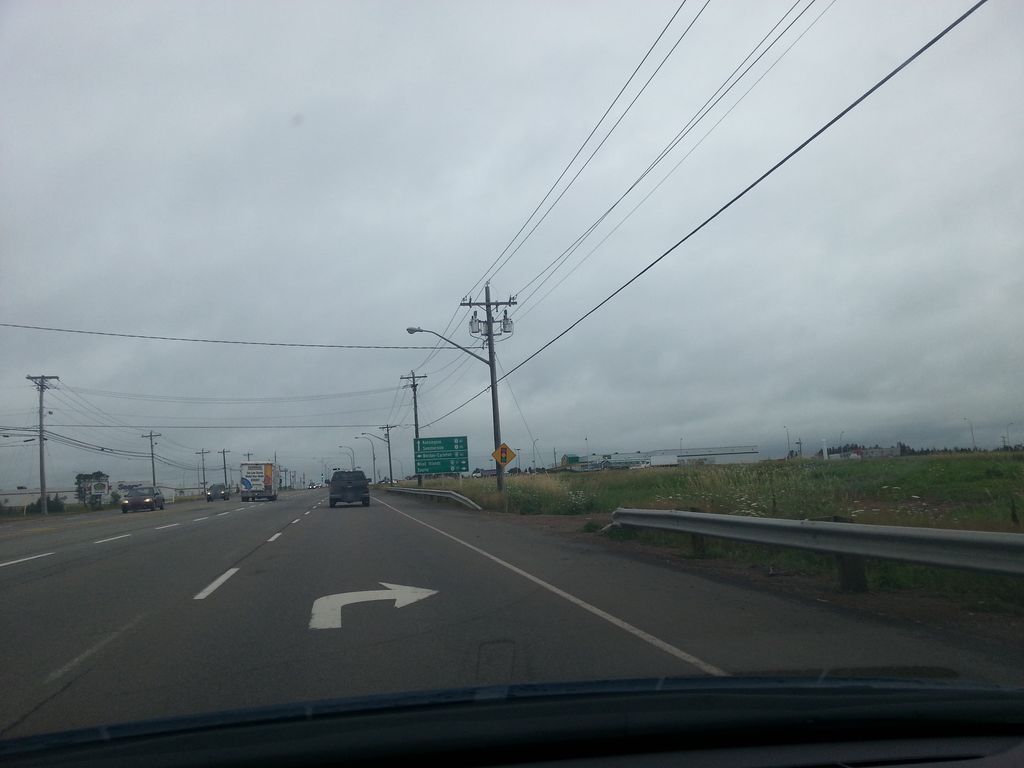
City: charlottetown